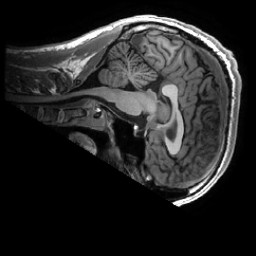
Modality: T1w
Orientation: sagittal
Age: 26
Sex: male
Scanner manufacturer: ge
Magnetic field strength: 3 T
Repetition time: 0.0073 s
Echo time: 0.003 s